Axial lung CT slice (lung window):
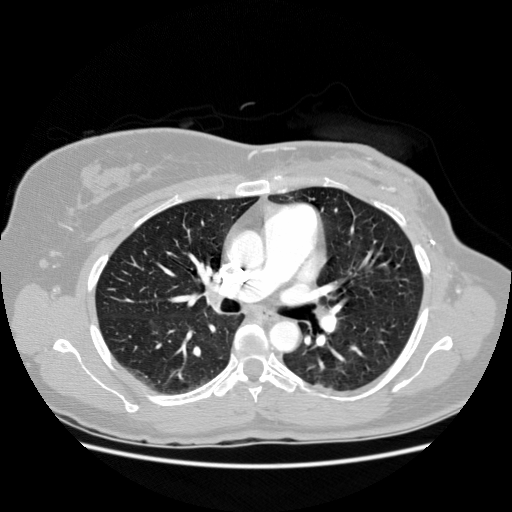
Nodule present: no